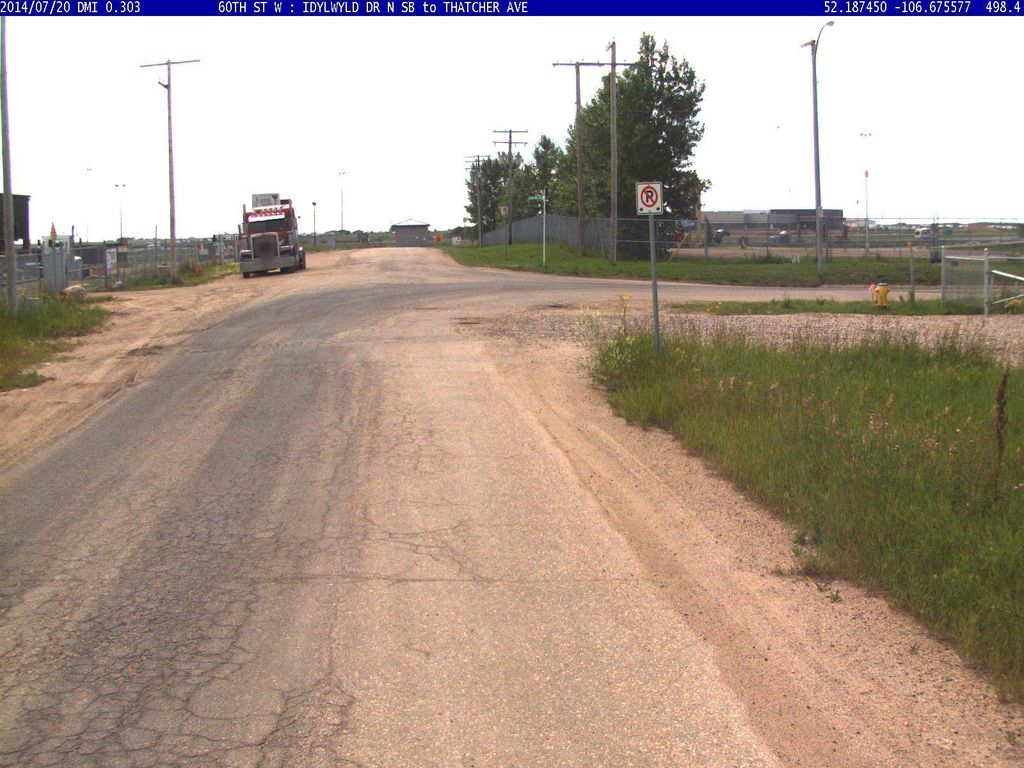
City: saskatoon